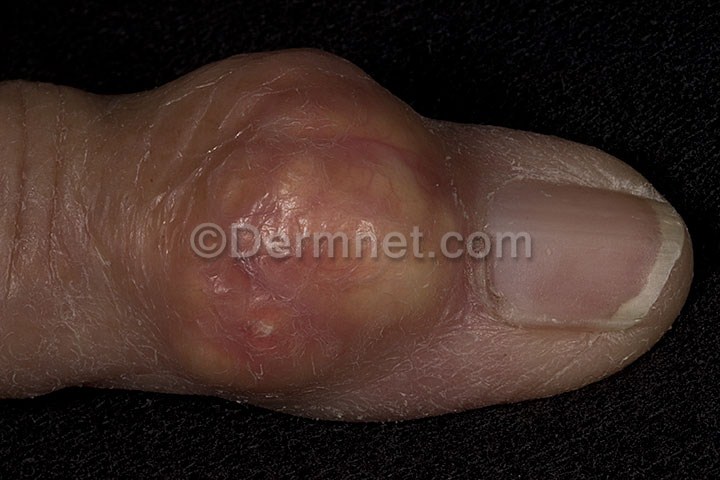
Disease: Systemic Disease